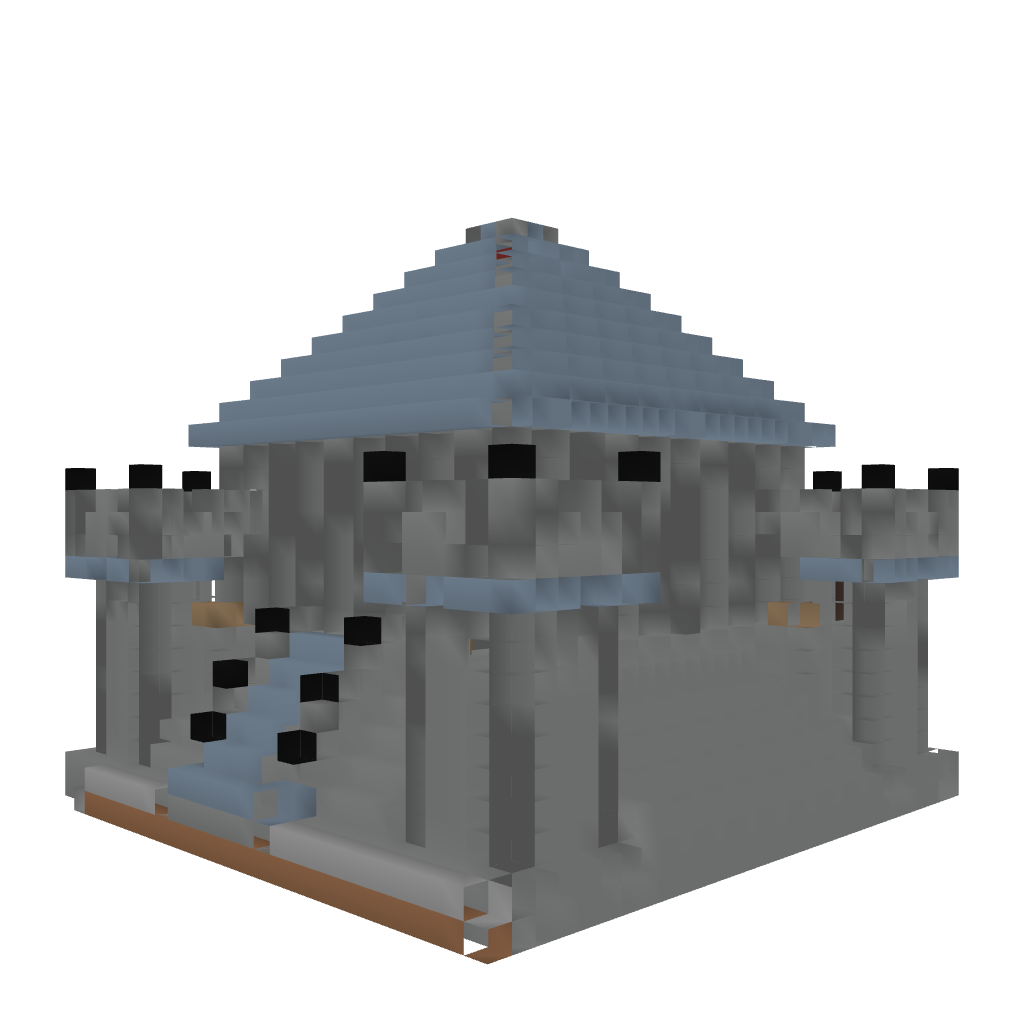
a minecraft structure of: Fire Temple